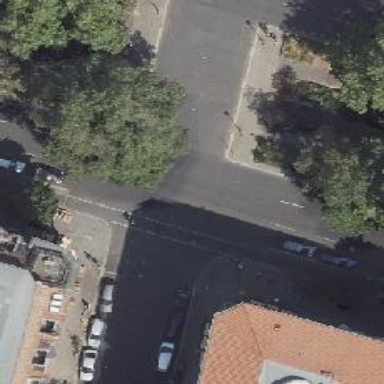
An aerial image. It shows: Uncontrolled crossing at the intersection of cycleway and road.